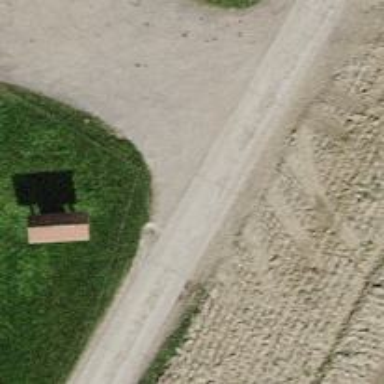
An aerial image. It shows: Concrete track with grade1 quality.